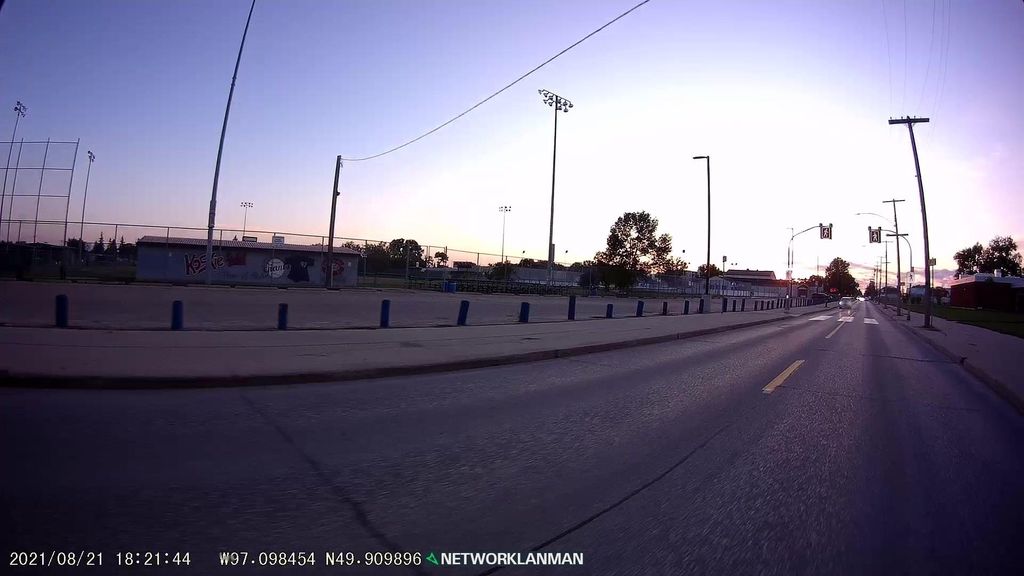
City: winnipeg